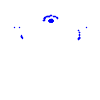
Particle: pion